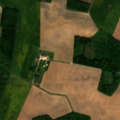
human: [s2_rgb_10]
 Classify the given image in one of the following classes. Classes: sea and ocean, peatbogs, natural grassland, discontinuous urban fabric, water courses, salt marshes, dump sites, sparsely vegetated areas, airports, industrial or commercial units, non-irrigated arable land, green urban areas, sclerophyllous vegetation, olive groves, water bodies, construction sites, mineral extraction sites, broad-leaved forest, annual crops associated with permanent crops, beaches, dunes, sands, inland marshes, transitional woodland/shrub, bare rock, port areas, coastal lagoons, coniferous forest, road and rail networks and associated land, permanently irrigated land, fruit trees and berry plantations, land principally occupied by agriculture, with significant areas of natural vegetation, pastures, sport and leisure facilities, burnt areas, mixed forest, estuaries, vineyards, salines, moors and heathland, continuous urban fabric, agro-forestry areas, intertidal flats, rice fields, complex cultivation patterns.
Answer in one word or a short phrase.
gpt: non-irrigated arable land, broad-leaved forest